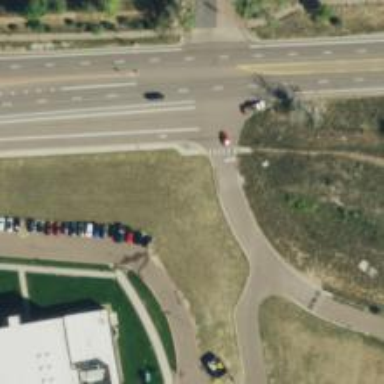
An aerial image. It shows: Marked uncontrolled road crossing.